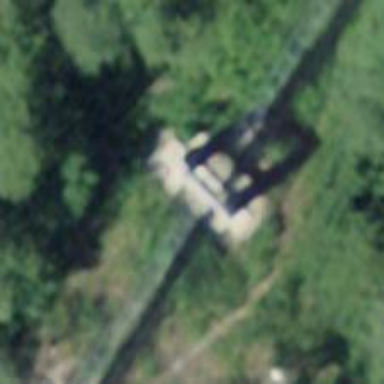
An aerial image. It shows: Footway road that crosses suspension bridge.